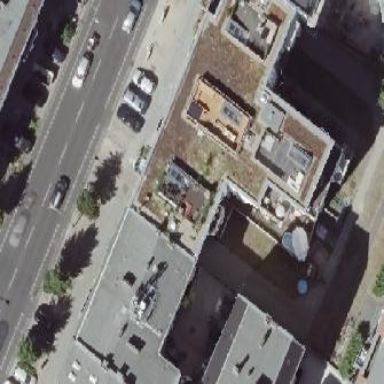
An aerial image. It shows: Residential building with flat roof.